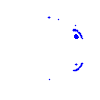
Particle: electron